Field crop: maize
Growth stage: 2
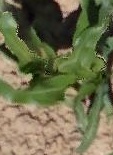
Species: maize